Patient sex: M
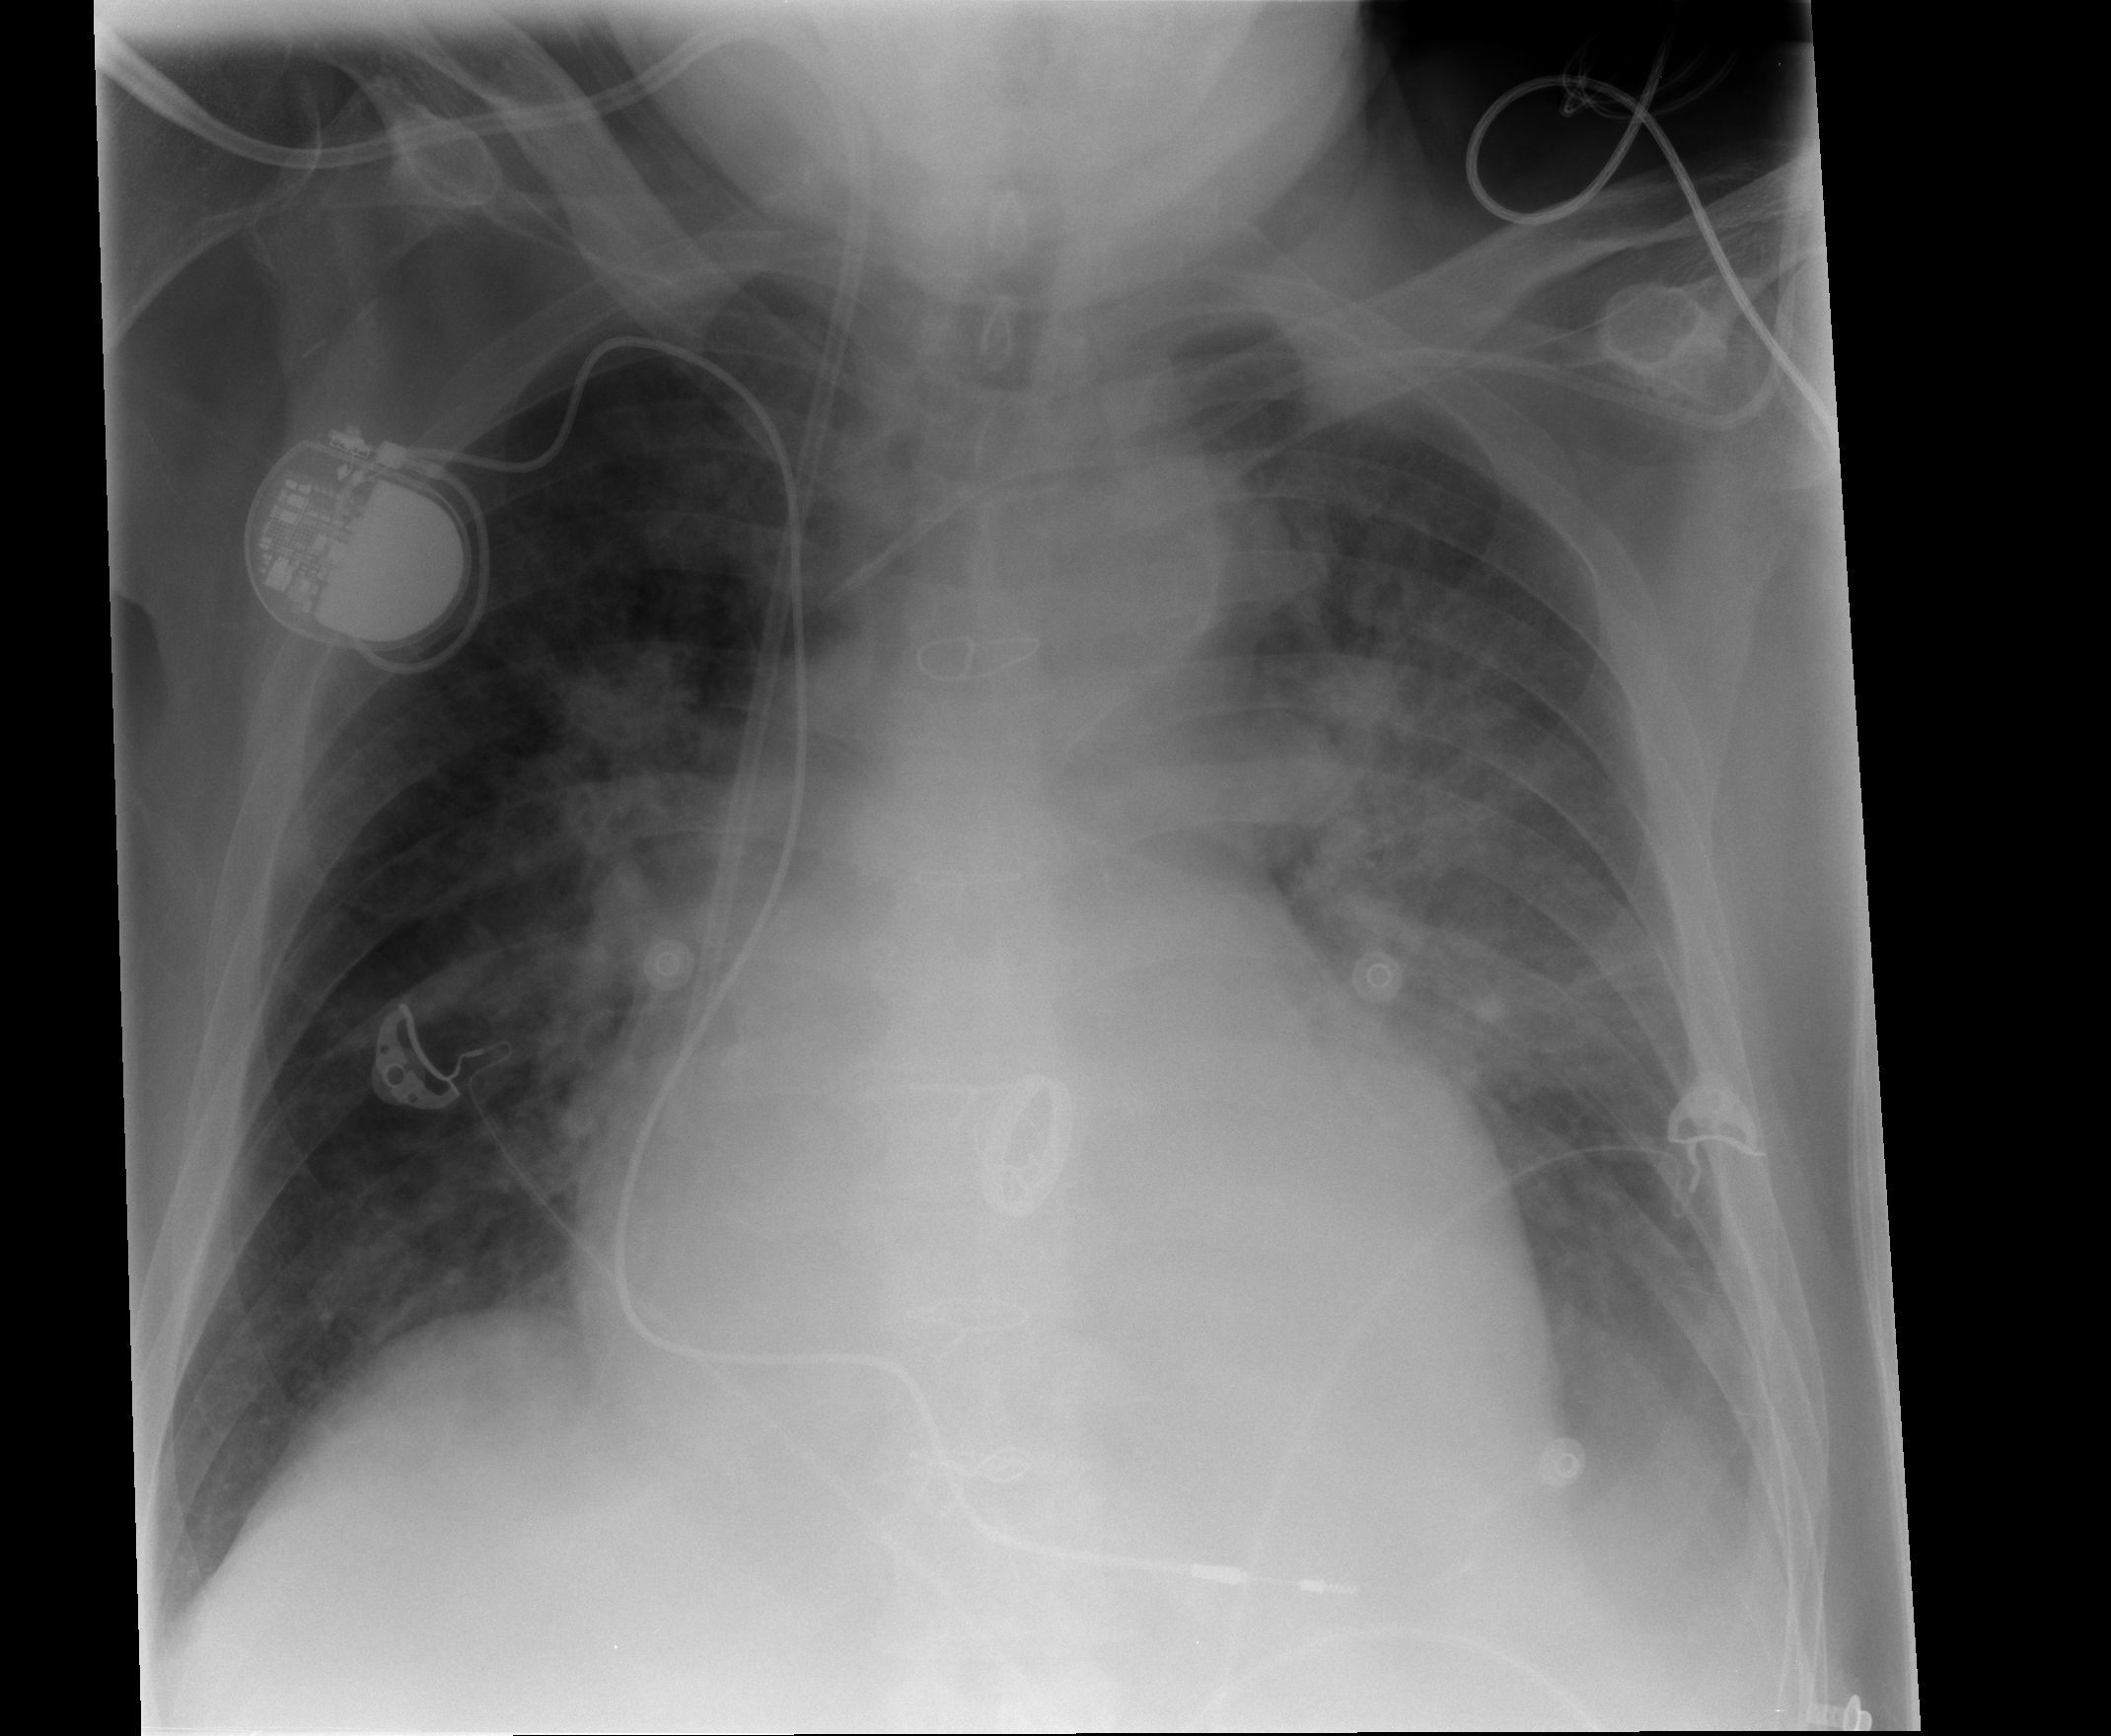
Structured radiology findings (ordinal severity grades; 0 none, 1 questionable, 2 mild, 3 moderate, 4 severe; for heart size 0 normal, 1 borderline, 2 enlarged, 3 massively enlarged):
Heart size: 2
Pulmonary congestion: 2
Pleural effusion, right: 0
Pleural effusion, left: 2
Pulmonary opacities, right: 0
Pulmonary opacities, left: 2
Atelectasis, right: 0
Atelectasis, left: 0